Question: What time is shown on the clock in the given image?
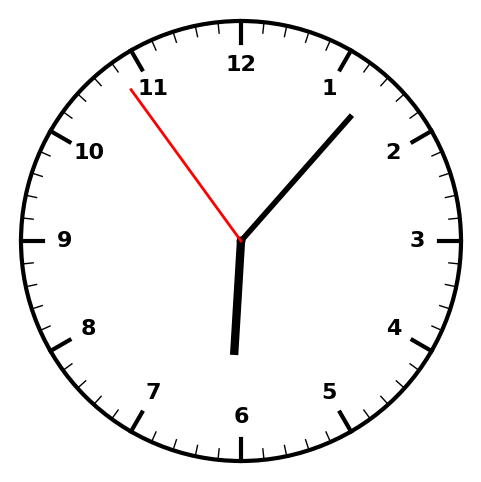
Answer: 06:06:54